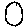
Label: moon